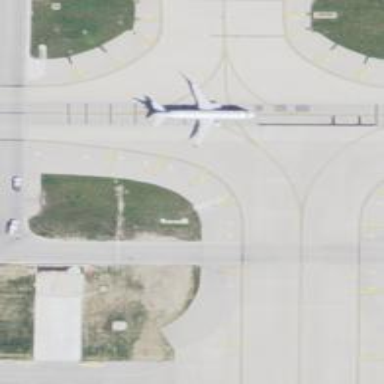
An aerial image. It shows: View of taxiway at the airport.